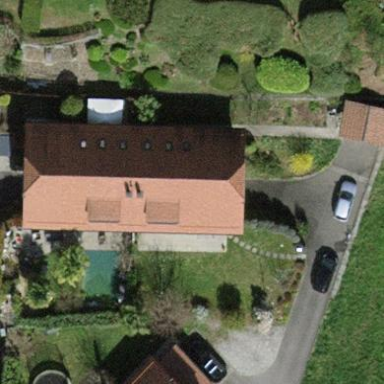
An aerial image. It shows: Semidetached house.